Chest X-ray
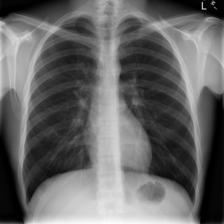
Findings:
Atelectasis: negative
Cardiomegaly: negative
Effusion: negative
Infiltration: negative
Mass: negative
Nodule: negative
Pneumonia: negative
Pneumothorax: negative
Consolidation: negative
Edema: negative
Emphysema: negative
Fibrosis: negative
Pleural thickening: negative
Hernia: negative